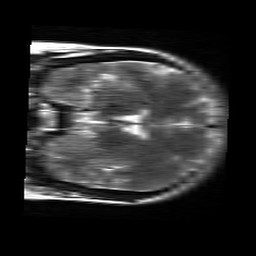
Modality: T2w
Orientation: coronal
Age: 26
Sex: female
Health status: healthy
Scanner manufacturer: siemens
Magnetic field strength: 3 T
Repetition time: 4.01 s
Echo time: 0.116 s